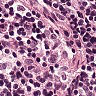
Metastatic tissue present: no